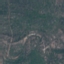
Label: HerbaceousVegetation